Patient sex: M
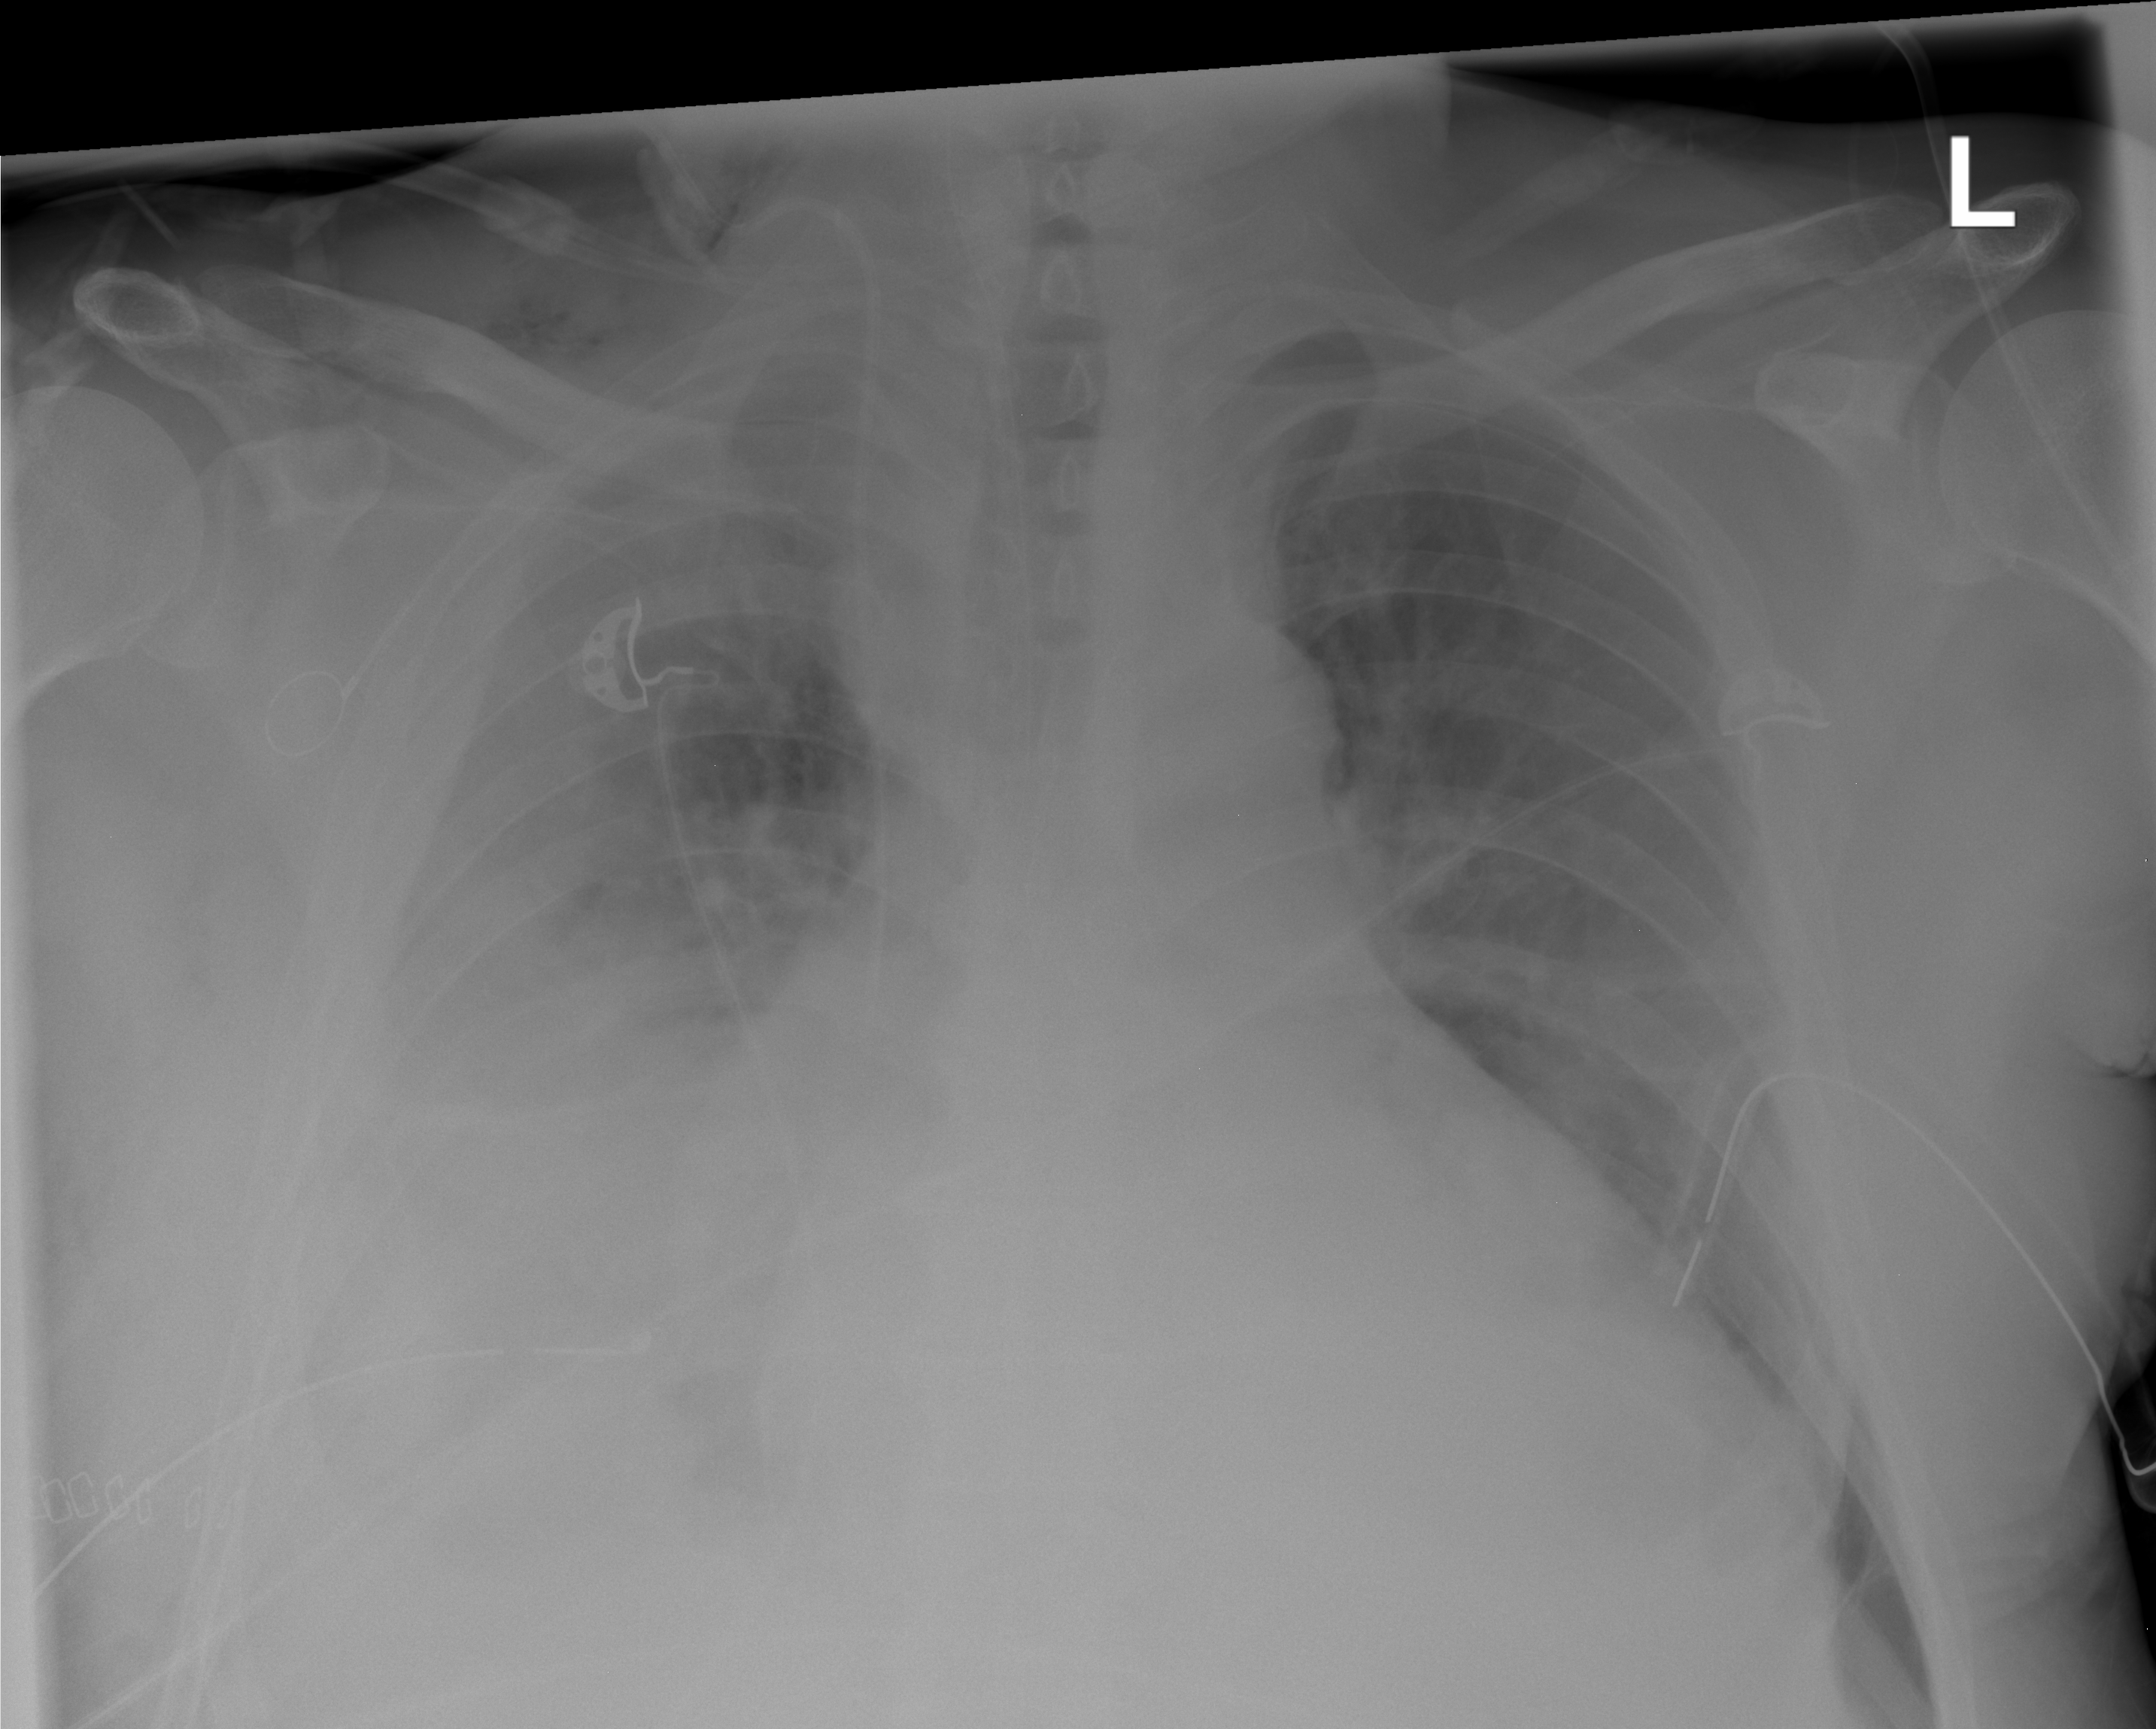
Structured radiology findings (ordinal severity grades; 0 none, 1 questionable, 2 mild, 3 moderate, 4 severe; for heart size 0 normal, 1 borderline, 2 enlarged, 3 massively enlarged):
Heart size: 2
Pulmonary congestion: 2
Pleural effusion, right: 3
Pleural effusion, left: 2
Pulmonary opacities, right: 2
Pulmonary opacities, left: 1
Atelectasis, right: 2
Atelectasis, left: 2